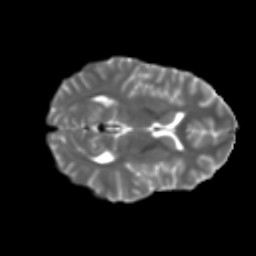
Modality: T2w
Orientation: axial
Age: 23
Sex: female
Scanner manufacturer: ge
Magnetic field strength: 3 T
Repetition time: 7.8 s
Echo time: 0.0606 s